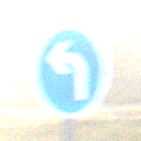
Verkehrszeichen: VorgeschriebeneFahrtrichtungLinks
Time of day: SunriseSunset
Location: Outdoor (Nature)
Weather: PartlyCloudy
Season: NotSpecified
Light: Natural